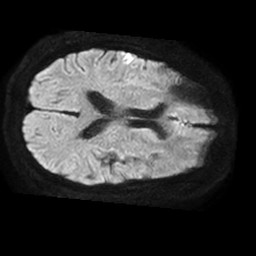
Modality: TRACE
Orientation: axial
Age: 53
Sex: male
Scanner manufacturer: philips
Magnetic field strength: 1.5 T
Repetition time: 3.392 s
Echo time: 0.06899 s